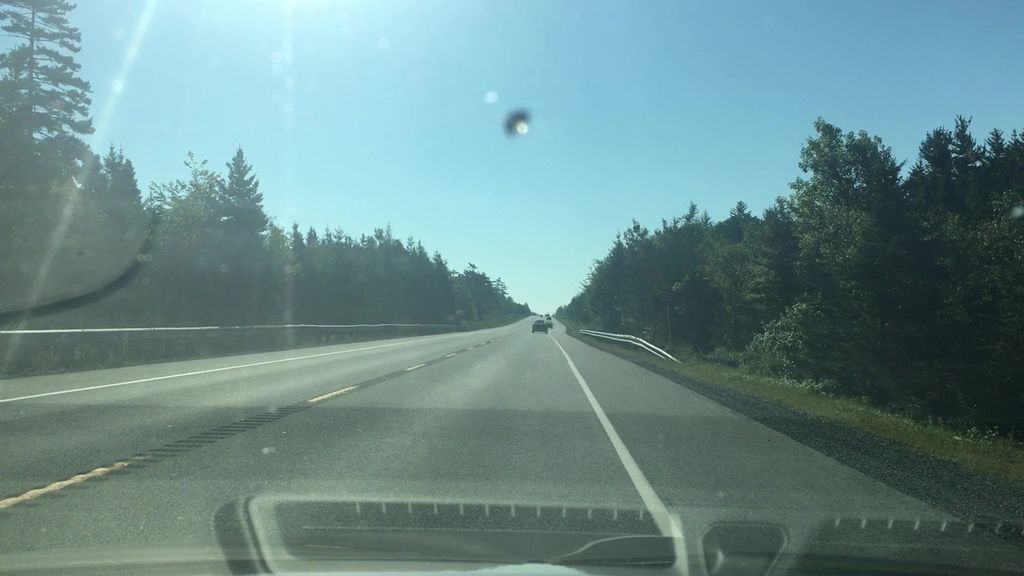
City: halifax